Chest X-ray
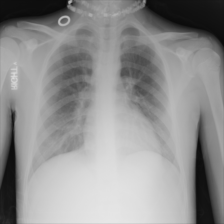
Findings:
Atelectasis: negative
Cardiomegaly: negative
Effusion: negative
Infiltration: negative
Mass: negative
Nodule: negative
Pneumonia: negative
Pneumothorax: negative
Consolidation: negative
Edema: negative
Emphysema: negative
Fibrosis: negative
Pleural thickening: negative
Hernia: negative